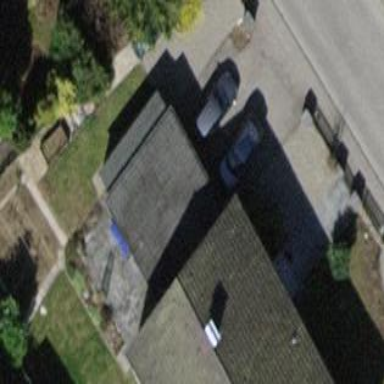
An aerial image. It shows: Garage.